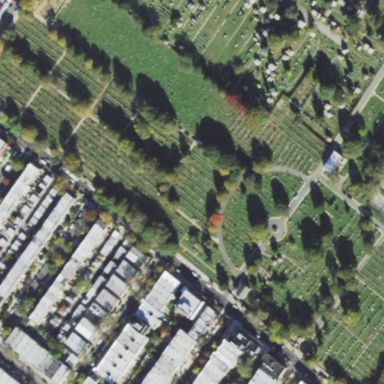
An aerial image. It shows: Cemetery with mown grass.